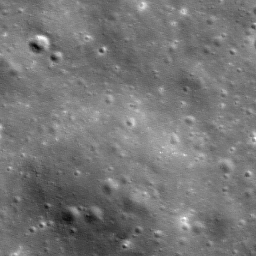
Host type: background_regolith
Lunar coordinates: latitude nan, longitude nan